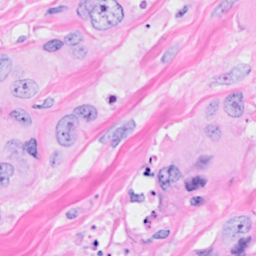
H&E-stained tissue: Breast